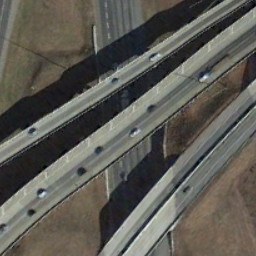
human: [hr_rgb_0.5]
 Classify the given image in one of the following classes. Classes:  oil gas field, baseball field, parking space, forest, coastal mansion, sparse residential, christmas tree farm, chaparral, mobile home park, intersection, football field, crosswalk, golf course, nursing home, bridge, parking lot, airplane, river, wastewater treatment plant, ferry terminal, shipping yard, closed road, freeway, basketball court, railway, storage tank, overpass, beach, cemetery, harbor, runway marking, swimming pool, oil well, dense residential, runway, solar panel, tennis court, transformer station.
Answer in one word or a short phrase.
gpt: overpass